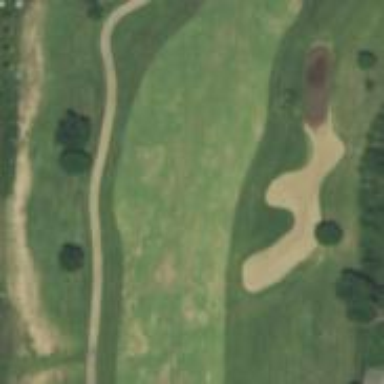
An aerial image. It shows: Golf hole.